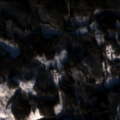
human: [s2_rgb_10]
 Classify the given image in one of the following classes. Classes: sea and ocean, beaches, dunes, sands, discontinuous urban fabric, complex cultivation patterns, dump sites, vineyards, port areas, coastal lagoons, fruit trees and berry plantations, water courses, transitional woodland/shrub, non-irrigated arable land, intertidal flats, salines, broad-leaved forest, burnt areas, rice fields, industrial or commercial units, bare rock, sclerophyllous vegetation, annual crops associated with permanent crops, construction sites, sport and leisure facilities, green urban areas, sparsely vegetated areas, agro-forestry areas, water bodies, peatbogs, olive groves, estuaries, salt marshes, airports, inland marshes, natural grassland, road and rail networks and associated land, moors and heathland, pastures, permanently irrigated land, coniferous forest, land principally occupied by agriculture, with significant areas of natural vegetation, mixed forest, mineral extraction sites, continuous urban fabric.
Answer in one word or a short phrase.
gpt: coniferous forest, mixed forest, transitional woodland/shrub